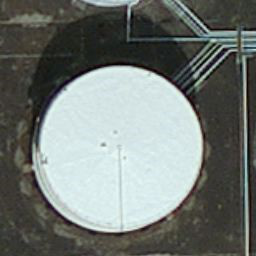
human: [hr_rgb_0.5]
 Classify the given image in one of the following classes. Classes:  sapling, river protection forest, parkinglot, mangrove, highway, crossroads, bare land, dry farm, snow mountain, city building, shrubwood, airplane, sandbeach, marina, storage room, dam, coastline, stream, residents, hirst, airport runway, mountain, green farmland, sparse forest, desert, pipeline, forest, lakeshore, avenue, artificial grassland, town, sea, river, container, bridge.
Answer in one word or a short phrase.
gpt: storage room